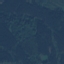
Label: Forest